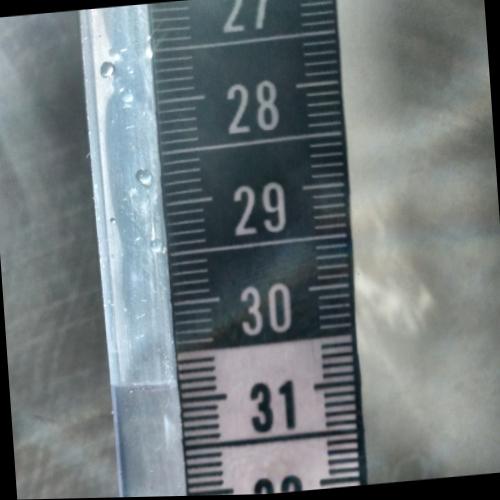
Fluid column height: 30.8 cm